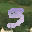
Label: 3